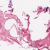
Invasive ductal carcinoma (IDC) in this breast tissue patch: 0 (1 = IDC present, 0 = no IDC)